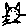
Label: cat